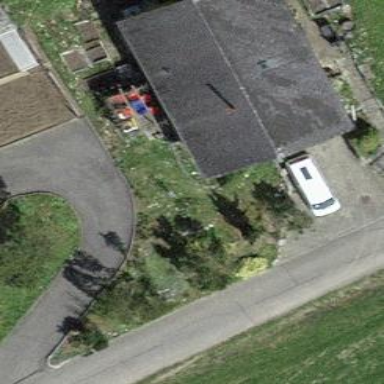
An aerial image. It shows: Building with tiled roof.